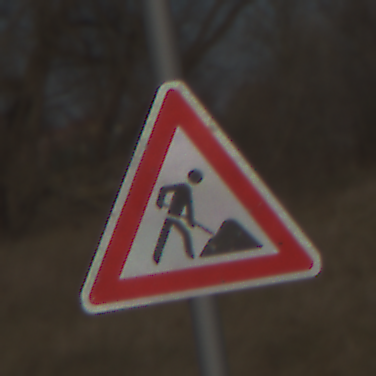
Verkehrszeichen: Arbeitsstelle
Umgebung: Outdoor, Nature
Tageszeit: MorningAfternoon
Wetter: PartlyCloudy
Licht: Natural
Jahreszeit: NotSpecified
Kontrast: HighContrast